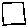
Label: square